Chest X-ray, PA view. Patient: 55 years old, sex F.
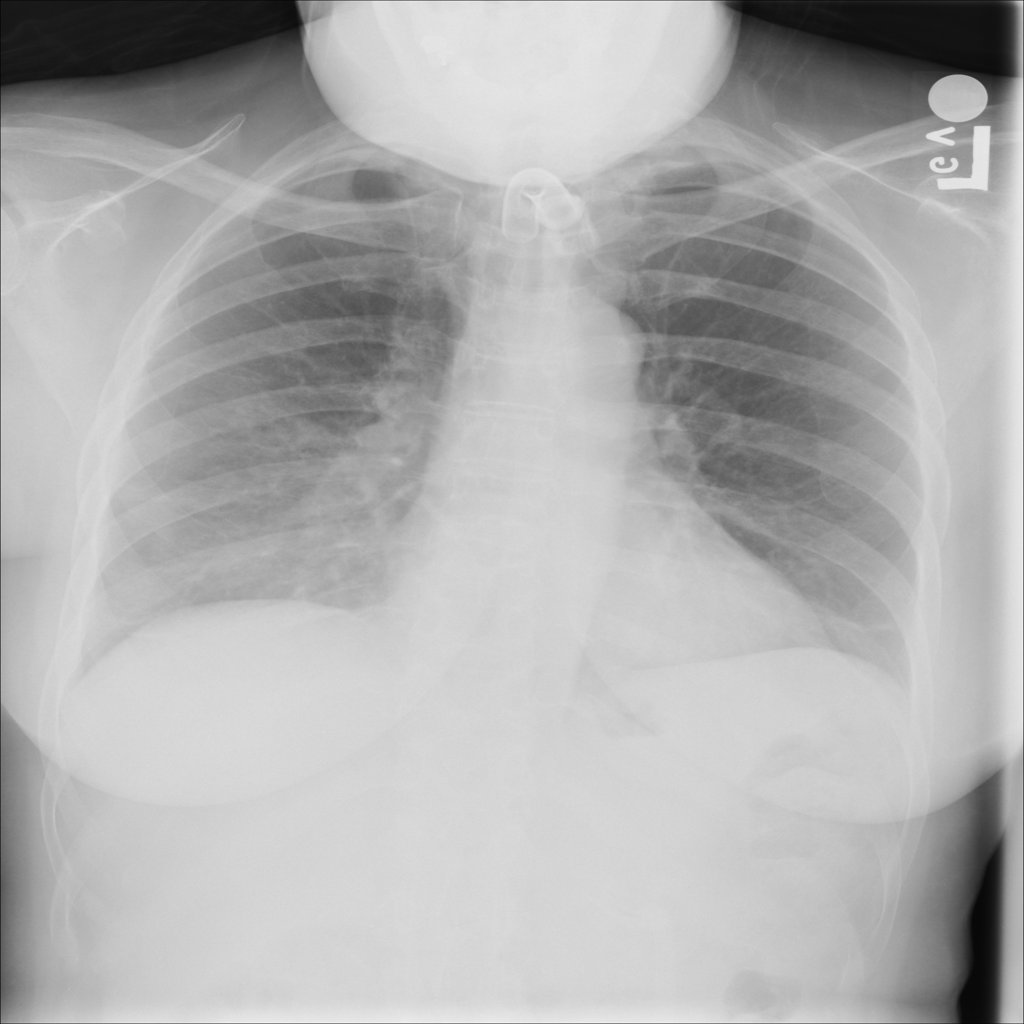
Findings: Atelectasis